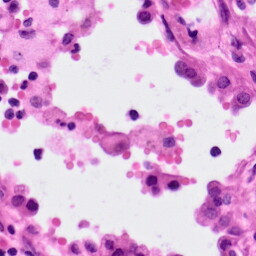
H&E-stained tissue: Lung